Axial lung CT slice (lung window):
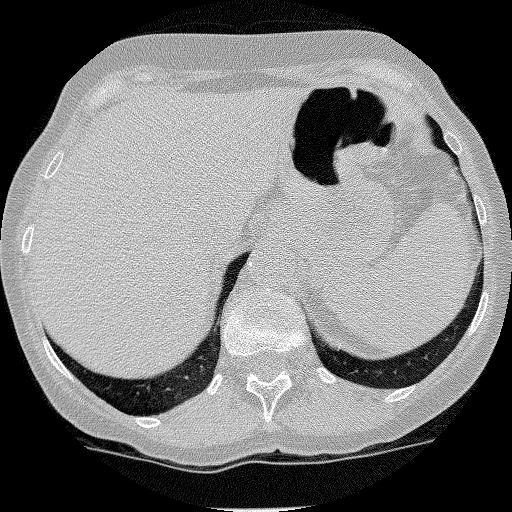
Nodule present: no